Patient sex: M
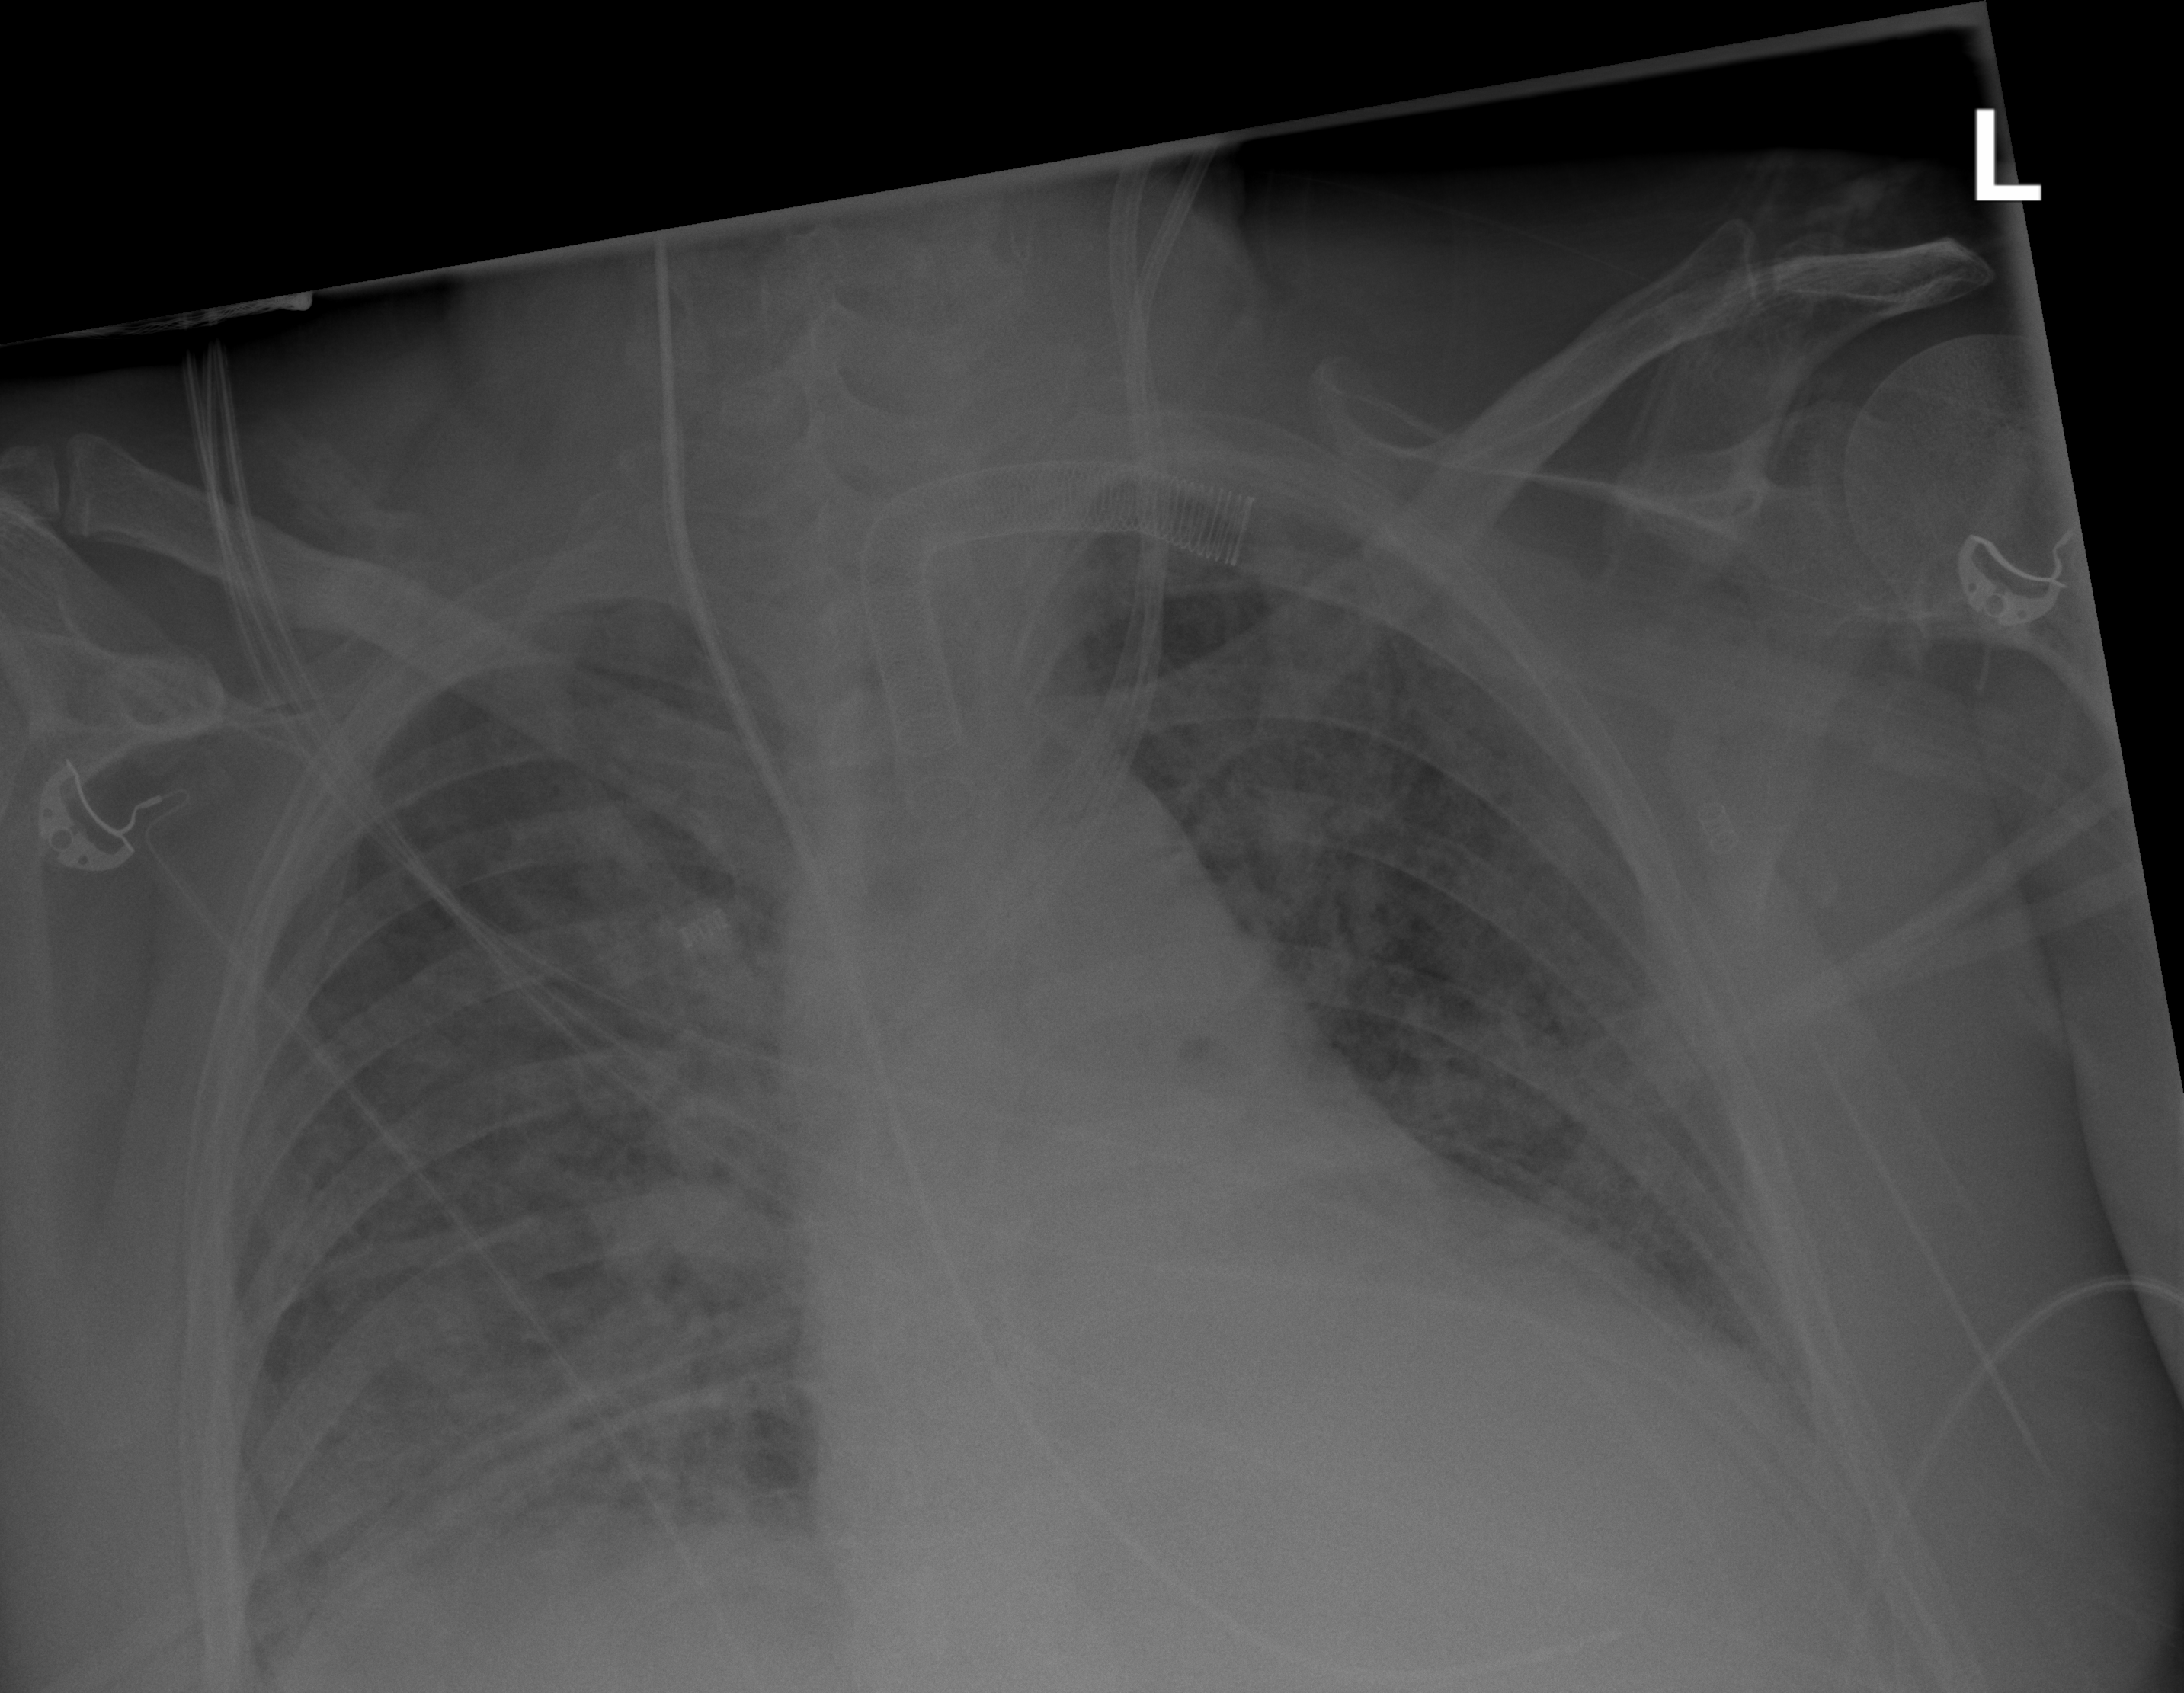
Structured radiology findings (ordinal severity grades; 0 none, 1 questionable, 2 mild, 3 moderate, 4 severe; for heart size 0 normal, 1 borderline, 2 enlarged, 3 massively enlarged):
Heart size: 1
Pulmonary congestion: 0
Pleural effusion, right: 2
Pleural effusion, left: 3
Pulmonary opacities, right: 3
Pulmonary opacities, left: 3
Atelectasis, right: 3
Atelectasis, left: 3